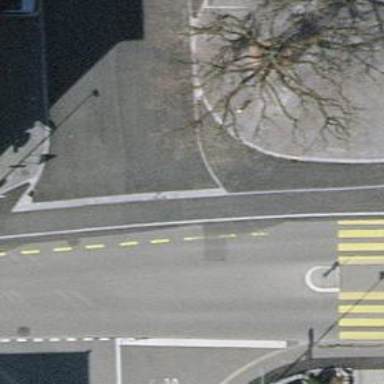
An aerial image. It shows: Kerb serving as barrier.